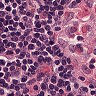
Metastatic tissue present: no